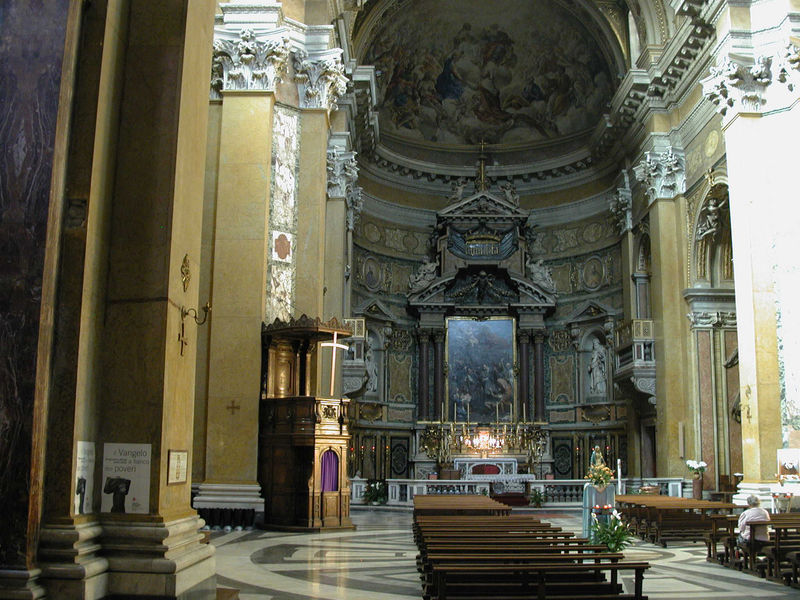
Titel: San Carlo ai Catinari
Standort: Rom, S. Carlo ai Catinari (EU - I - Latium)
Schlagwörter: gemälde, weiß, gelb, grün, blumen, licht, marmor, dame, barock, innenraum, kirche, boden, lila, bank, besucher, kuppel, gestühl, kerzen, kreuz, dom, beten, altar, bänke, hochaltar, kathedrale, kapitell, kirchenbank, kirchenbänke, kanzel, gottesdienst, chor, hochzeit, blumenschmuck, deckengemälde, wien, erleuchtung, rennaissance, arkantus, gotteshaus, sitzreihen, beichtstuhl, ettal, 1700, brennende kerzen, deckengemäde, arkantuskapitell, ckengemälde